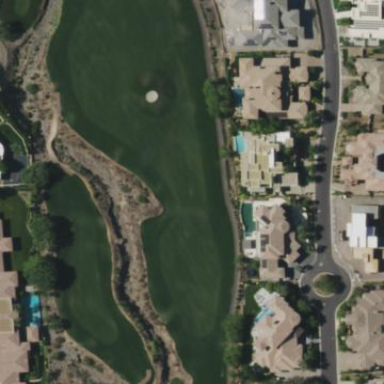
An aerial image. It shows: Rough area on grassy golf course.